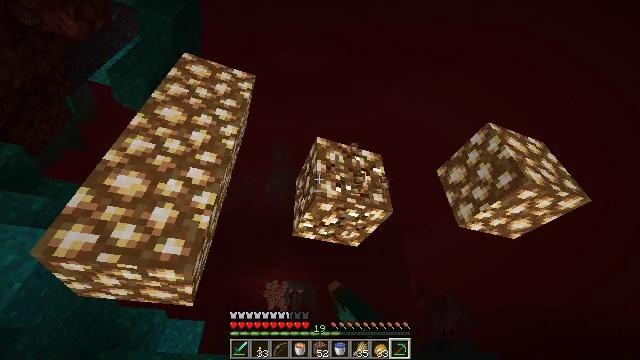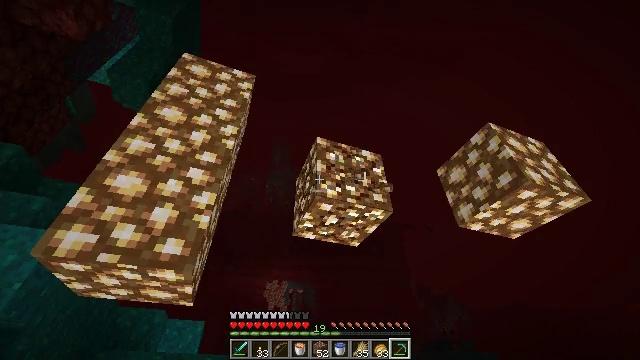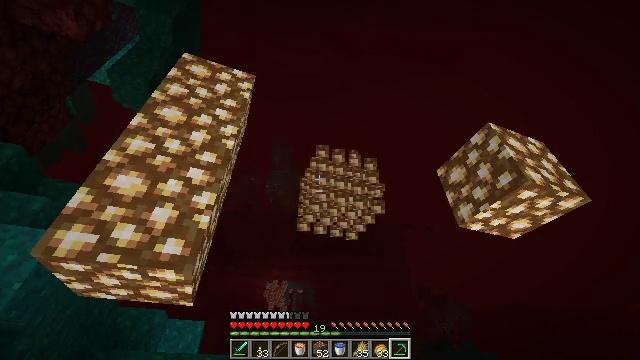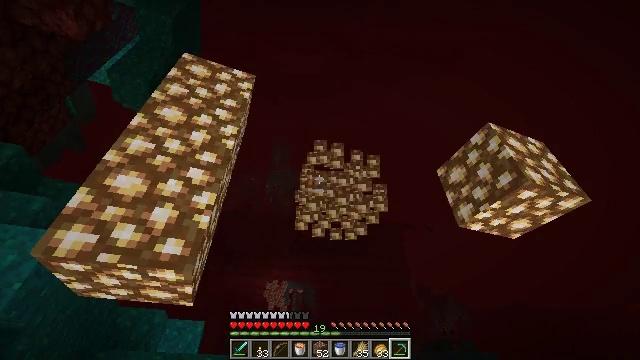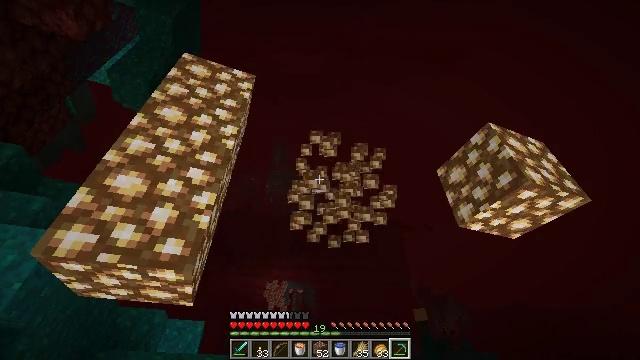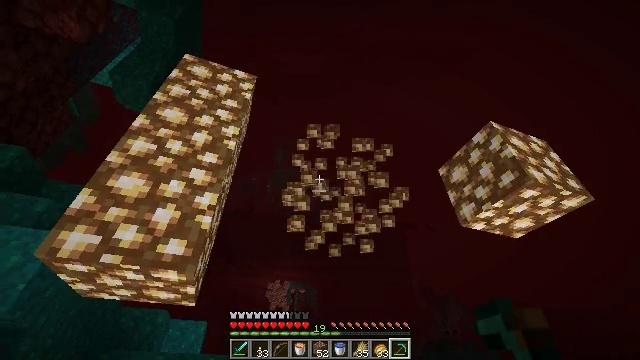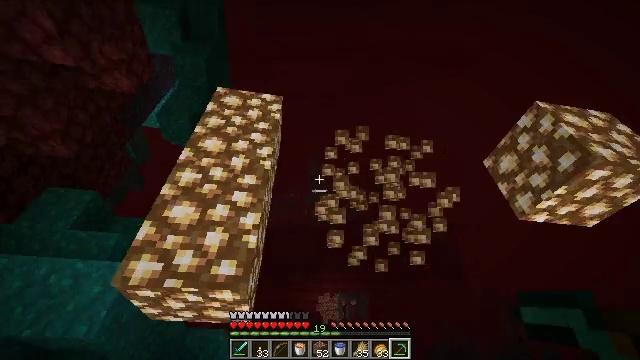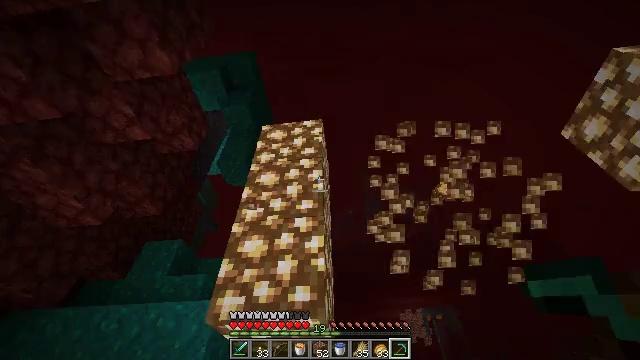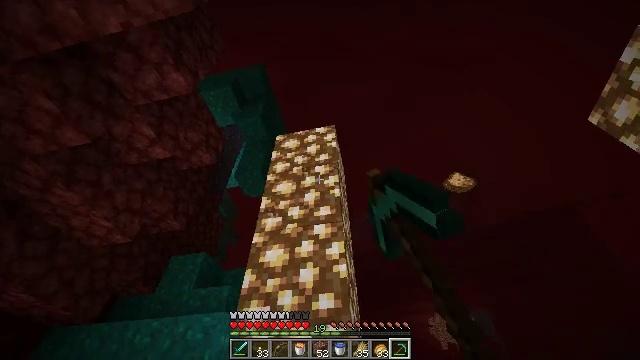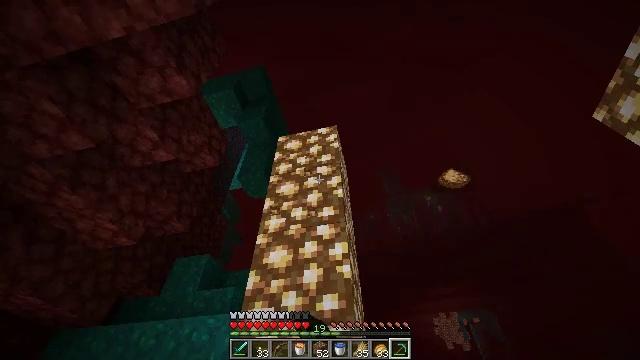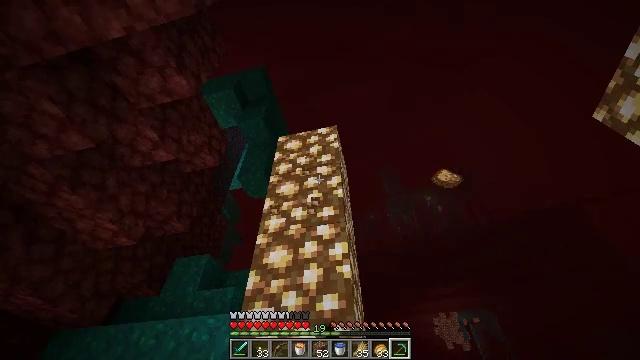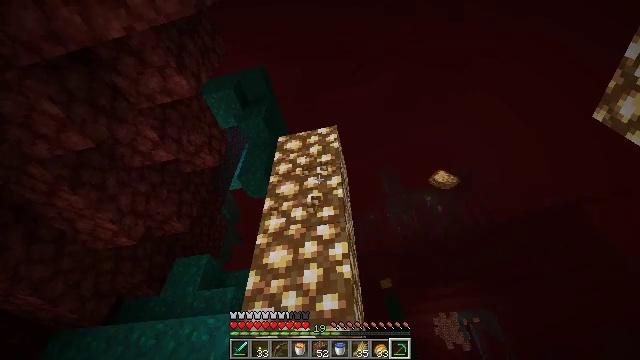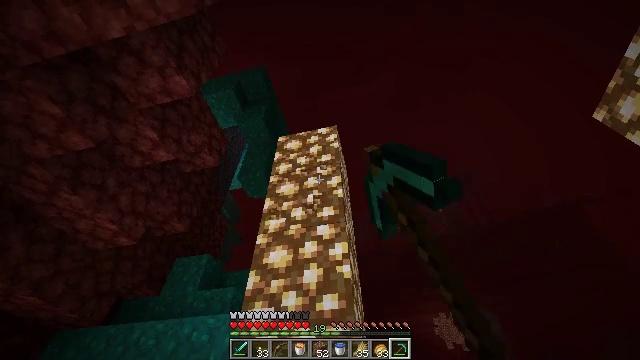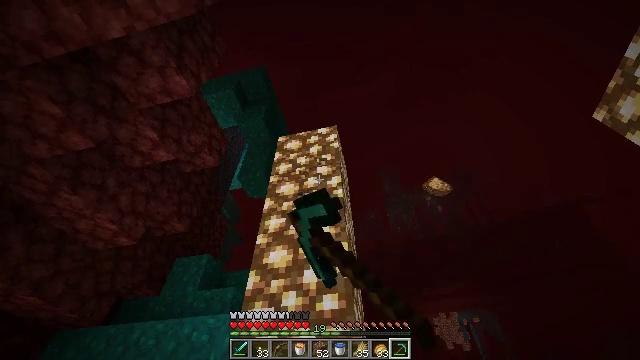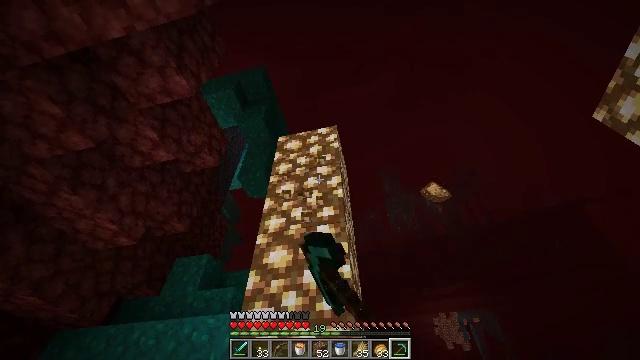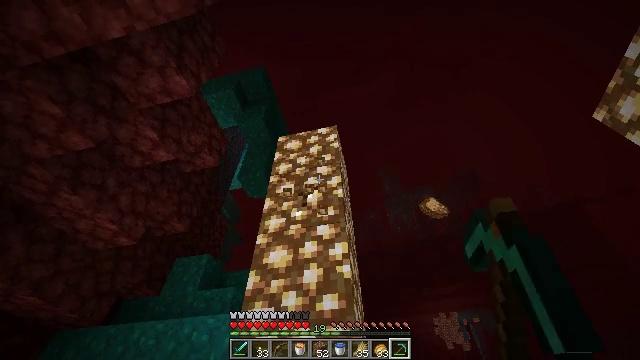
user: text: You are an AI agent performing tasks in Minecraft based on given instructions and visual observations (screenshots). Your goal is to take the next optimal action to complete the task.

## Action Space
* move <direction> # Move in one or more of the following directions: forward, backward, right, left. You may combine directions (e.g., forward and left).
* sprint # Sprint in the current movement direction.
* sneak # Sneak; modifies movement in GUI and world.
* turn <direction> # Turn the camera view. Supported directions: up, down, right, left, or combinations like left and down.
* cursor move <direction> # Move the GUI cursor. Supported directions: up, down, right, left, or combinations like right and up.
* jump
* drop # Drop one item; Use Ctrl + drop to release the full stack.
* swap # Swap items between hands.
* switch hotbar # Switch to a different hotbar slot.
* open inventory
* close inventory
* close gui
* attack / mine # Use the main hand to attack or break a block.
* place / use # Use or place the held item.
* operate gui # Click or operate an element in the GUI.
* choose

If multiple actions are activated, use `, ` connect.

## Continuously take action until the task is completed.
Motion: motion action
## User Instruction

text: Mine the glowstone in the Nether.
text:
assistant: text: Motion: sneak, attack / mine
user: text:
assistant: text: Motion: sneak, attack / mine
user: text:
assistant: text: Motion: sneak, attack / mine
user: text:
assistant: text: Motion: sneak, attack / mine
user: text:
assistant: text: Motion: sneak, attack / mine
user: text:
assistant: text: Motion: sneak, turn left and up, attack / mine
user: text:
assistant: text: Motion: sneak, turn left and up, attack / mine
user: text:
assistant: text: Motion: sneak, turn left and up, attack / mine
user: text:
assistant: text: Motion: sneak, attack / mine
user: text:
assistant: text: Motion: sneak, attack / mine
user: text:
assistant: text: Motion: sneak, attack / mine
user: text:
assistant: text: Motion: sneak, attack / mine
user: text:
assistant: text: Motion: sneak, attack / mine
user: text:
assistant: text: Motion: sneak, attack / mine
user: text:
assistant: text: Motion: sneak, attack / mine
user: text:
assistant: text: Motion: sneak, attack / mine
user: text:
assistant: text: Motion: sneak, attack / mine
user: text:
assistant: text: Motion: sneak, attack / mine
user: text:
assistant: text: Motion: sneak, attack / mine
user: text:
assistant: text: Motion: sneak, attack / mine
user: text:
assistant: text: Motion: sneak, attack / mine
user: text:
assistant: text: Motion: sneak, attack / mine
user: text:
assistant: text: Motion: sneak, attack / mine
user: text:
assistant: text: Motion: sneak, attack / mine
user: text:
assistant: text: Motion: sneak, attack / mine
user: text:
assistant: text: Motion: sneak, attack / mine
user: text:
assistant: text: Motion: sneak, attack / mine
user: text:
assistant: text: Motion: sneak, attack / mine
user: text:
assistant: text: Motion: sneak, attack / mine
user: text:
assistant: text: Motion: sneak, attack / mine